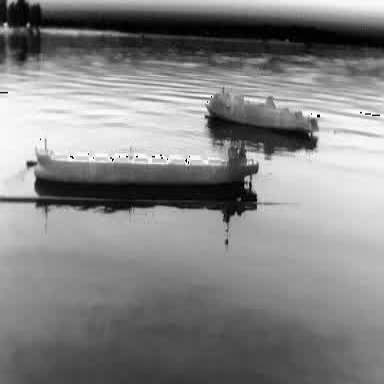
There are two objects shown in the infrared image, including a liner, and a container_ship.